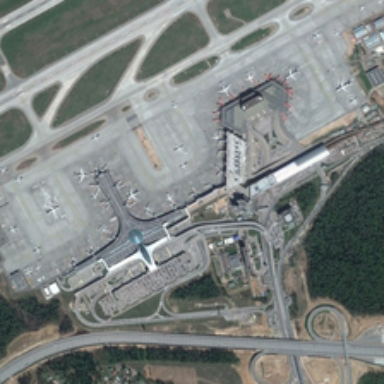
Many planes are in an airport near some green trees .